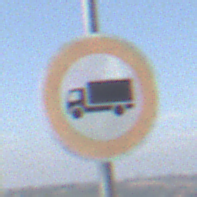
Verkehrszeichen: VerbotFuerKraftfahrzeugeUeberDreiKommaFuenfTonnen
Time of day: Midday
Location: Outdoor (Nature)
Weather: PartlyCloudy
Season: NotSpecified
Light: Natural